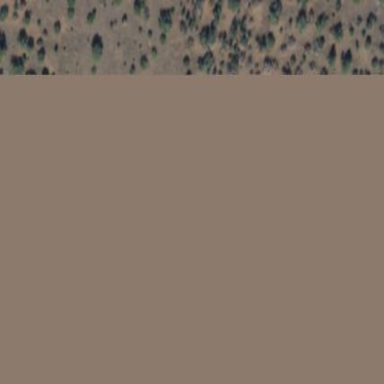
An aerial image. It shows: Patch of scrub vegetation.